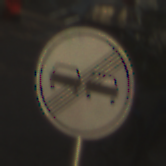
Verkehrszeichen: EndeUeberholverbot
Umgebung: Outdoor, Suburban
Tageszeit: SunriseSunset
Wetter: Clear
Licht: Natural
Jahreszeit: NotSpecified
Kontrast: HighContrast